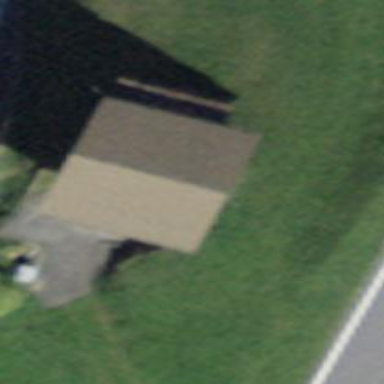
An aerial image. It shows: Rural barn.